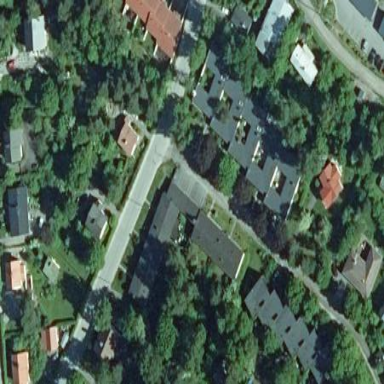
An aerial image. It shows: Gabled roof apartments building.